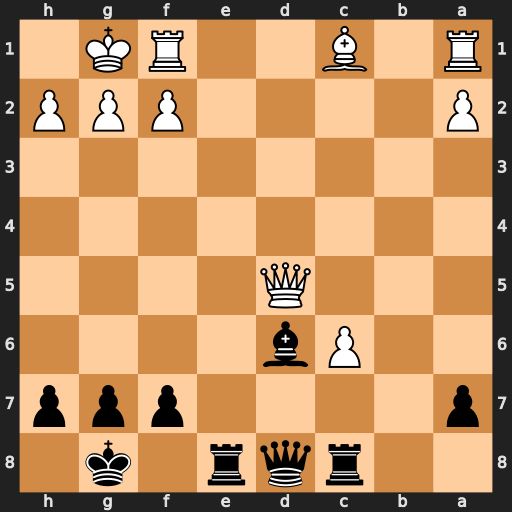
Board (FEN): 2rqr1k1/p4ppp/2Pb4/3Q4/8/8/P4PPP/R1B2RK1
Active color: b
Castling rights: -
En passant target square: -
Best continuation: Bxh2+ Kxh2 Qxd5